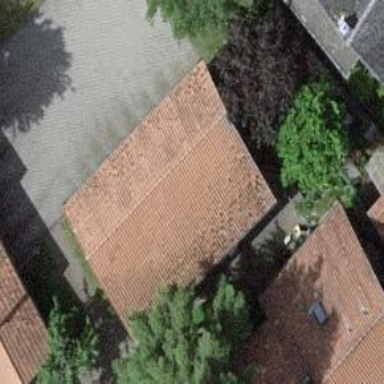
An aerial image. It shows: View of roof of building.